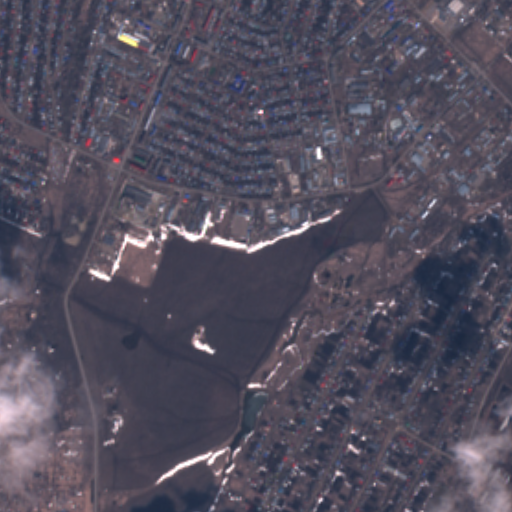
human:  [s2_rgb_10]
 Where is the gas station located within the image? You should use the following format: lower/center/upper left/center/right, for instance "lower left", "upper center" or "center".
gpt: The gas station is located in the center left of the image.
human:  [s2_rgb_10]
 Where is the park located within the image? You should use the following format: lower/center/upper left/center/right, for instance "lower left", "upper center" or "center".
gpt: The park is located in the upper right of the image.
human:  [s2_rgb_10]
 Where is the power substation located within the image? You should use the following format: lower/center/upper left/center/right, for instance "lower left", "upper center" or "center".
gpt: The power substation is located in the upper right of the image.
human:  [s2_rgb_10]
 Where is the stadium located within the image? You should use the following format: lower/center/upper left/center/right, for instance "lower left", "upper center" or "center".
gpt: The stadium is located in the upper center of the image.
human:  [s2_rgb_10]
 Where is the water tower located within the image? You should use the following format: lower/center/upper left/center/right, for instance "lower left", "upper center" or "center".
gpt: The water tower is located in the upper center of the image.
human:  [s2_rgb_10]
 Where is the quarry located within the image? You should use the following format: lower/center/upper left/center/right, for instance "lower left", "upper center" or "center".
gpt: There is no quarry in the image.